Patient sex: F
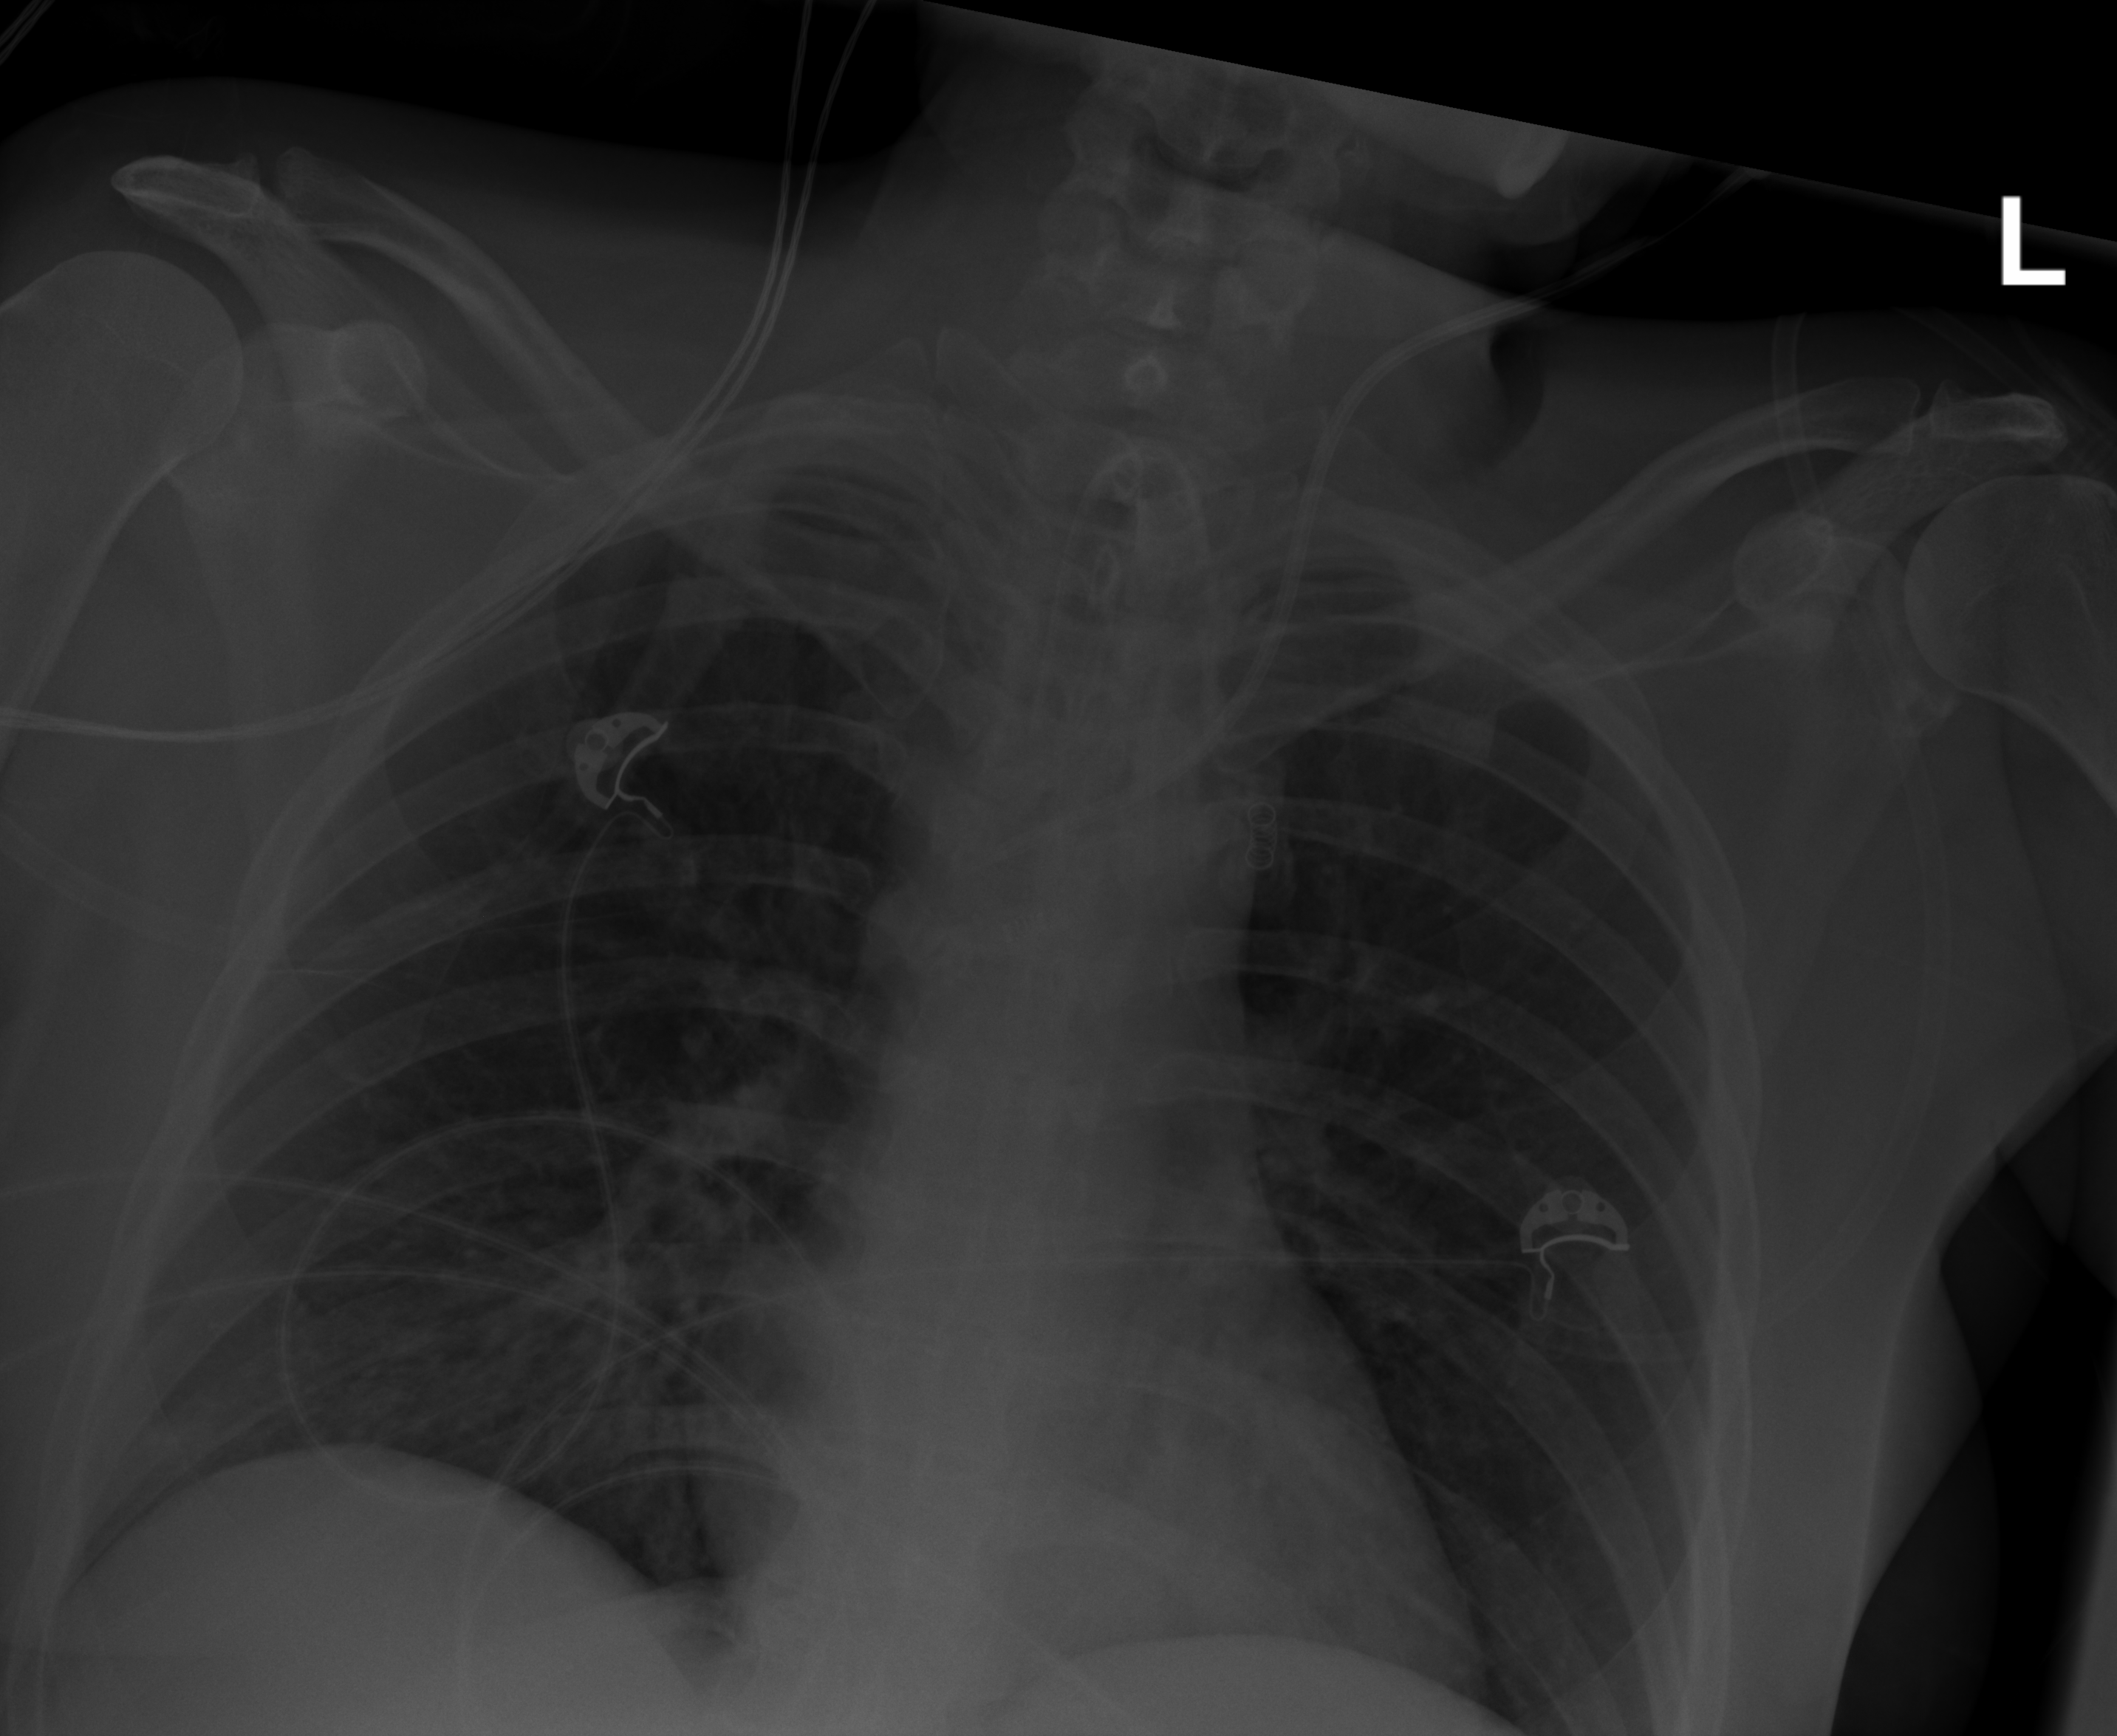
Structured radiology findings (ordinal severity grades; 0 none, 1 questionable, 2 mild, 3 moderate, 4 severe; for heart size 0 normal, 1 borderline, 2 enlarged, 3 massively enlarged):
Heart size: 0
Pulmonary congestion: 0
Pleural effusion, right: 0
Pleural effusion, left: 0
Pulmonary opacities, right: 2
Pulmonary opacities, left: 0
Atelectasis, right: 0
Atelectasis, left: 0